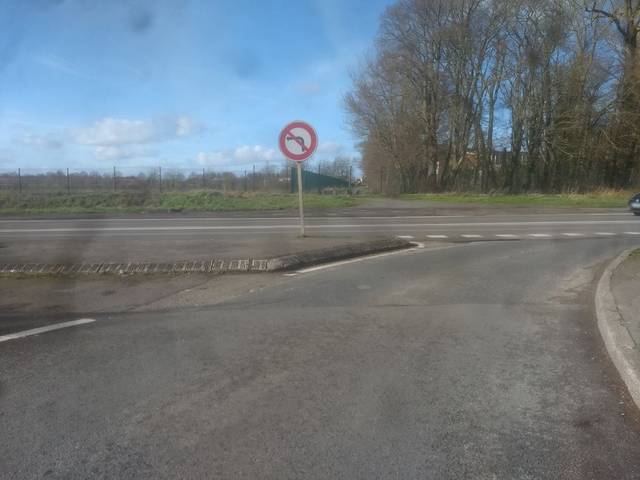
Region: France
Coordinates: 50.278, 2.813